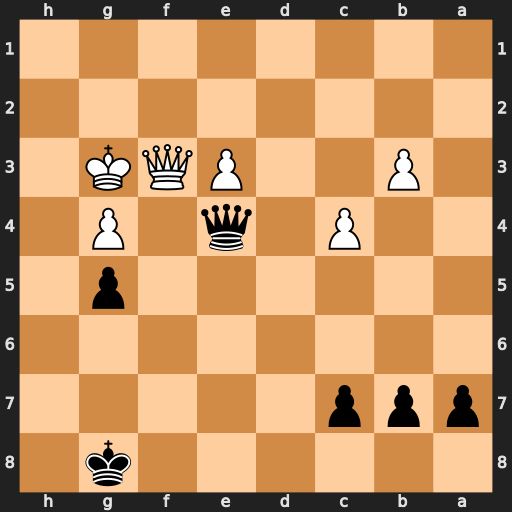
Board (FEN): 6k1/ppp5/8/6p1/2P1q1P1/1P2PQK1/8/8
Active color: b
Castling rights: -
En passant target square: -
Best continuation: Qxf3+ Kxf3 Kf7 Ke4 Ke6